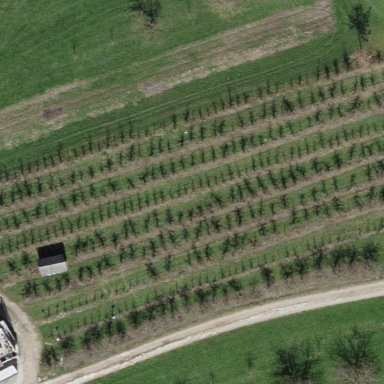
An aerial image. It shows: Orchard.